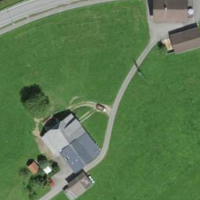
EUNIS habitat code: 24
Species observed at this site:
Petasites albus